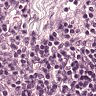
Metastatic tissue present: no